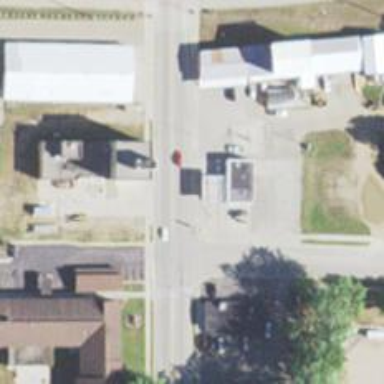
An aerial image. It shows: Convenience shop.